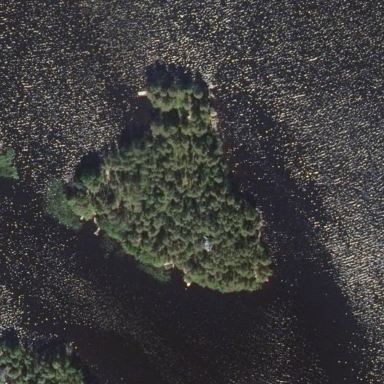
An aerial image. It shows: Islet covered with woodland.